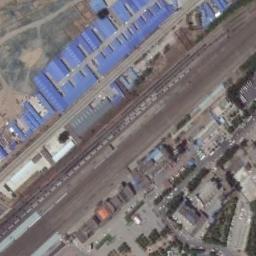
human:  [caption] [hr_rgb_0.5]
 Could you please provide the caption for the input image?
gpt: These railways are between some makeshift houses and other buildings .

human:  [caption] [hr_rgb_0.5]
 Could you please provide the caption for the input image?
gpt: The railway is on the bare land next to some houses .

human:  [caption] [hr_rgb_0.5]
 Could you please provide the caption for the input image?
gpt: There are many trees in the middle of the two railways .

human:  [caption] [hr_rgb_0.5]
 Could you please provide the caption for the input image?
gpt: Many buildings of different shapes and sizes are beside the railway .

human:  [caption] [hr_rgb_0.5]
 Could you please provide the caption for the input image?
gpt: There are some blue buildings beside the railway .